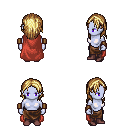
a pixel art fantasy rpg character, female body template, dark elf, purple skin, maroon cape, robe skirt, blonde long hairstyle, leather bracers, maroon shoes, four views (front, back, left, right), 2x2 character sprite sheet, small pixel art, hard edges, no anti-aliasing